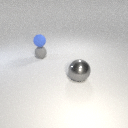
large gray metal sphere in front of small gray rubber sphere